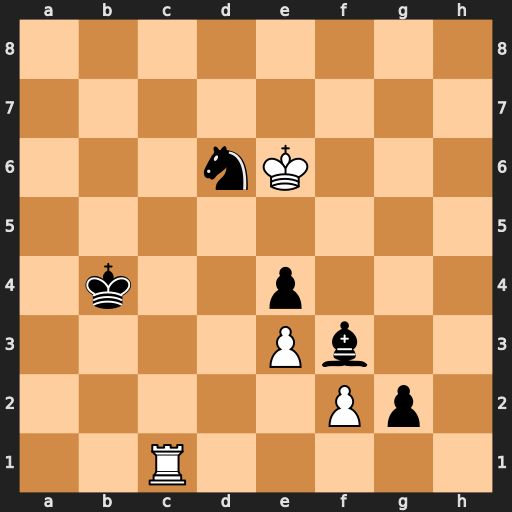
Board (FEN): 8/8/3nK3/8/1k2p3/4Pb2/5Pp1/2R5
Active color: w
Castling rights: -
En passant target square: -
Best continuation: Kxd6 g1=R Rxg1